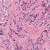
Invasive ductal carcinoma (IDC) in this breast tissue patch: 1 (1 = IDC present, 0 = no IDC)